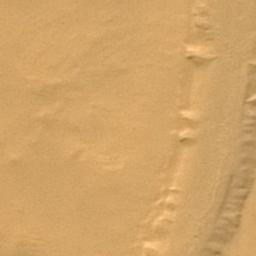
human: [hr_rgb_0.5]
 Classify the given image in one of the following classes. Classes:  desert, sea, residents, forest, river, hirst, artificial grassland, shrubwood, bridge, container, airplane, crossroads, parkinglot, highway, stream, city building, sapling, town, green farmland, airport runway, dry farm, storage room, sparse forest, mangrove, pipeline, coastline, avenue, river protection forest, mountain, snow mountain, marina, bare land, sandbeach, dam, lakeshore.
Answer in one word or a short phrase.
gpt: desert